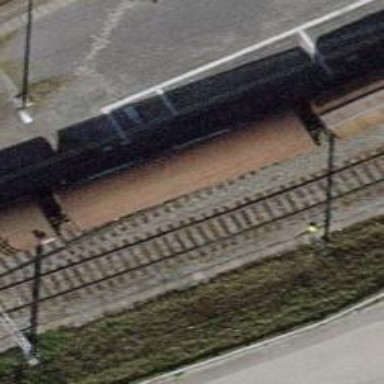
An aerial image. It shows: Railway yard with one track. The railway is electrified with contact line.